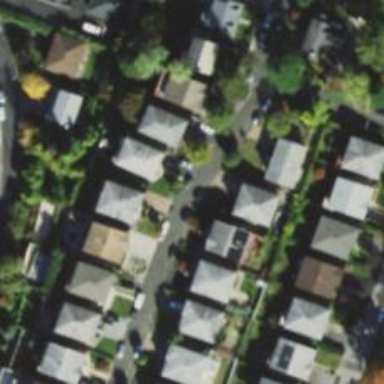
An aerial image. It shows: Residential road.